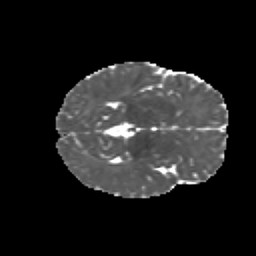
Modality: MD
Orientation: axial
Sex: female
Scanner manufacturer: siemens
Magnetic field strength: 3 T
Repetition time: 5 s
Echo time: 0.071 s